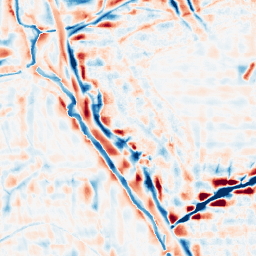
Category: wavelet
Decomposition family: wavelet_reverse_biorthogonal
Decomposition parameters: wavelet: rbio1.3
level: 4
Upsampling method: bicubic
Upsampling parameters: scale: 2
Upsampling scale: 2